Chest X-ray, AP view. Patient: 31 years old, sex F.
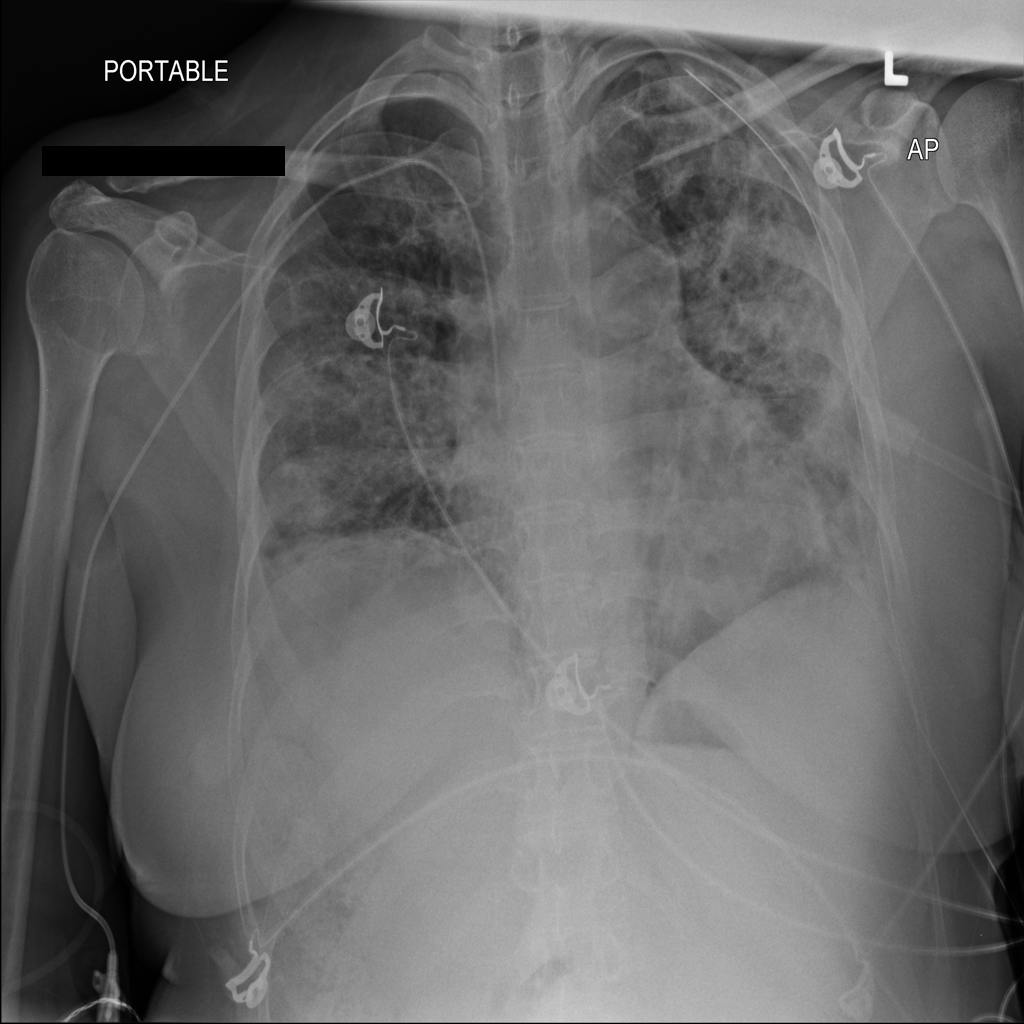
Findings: No Finding